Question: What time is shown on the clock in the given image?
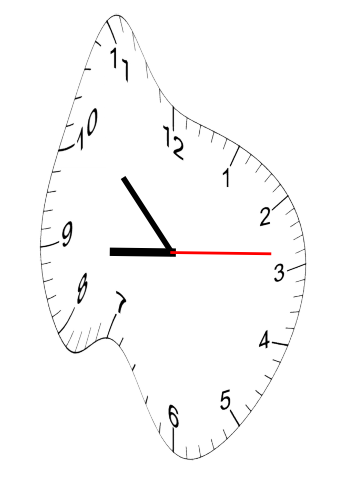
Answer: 08:52:14